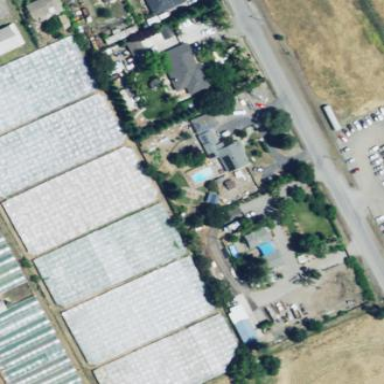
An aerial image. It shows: Greenhouse.